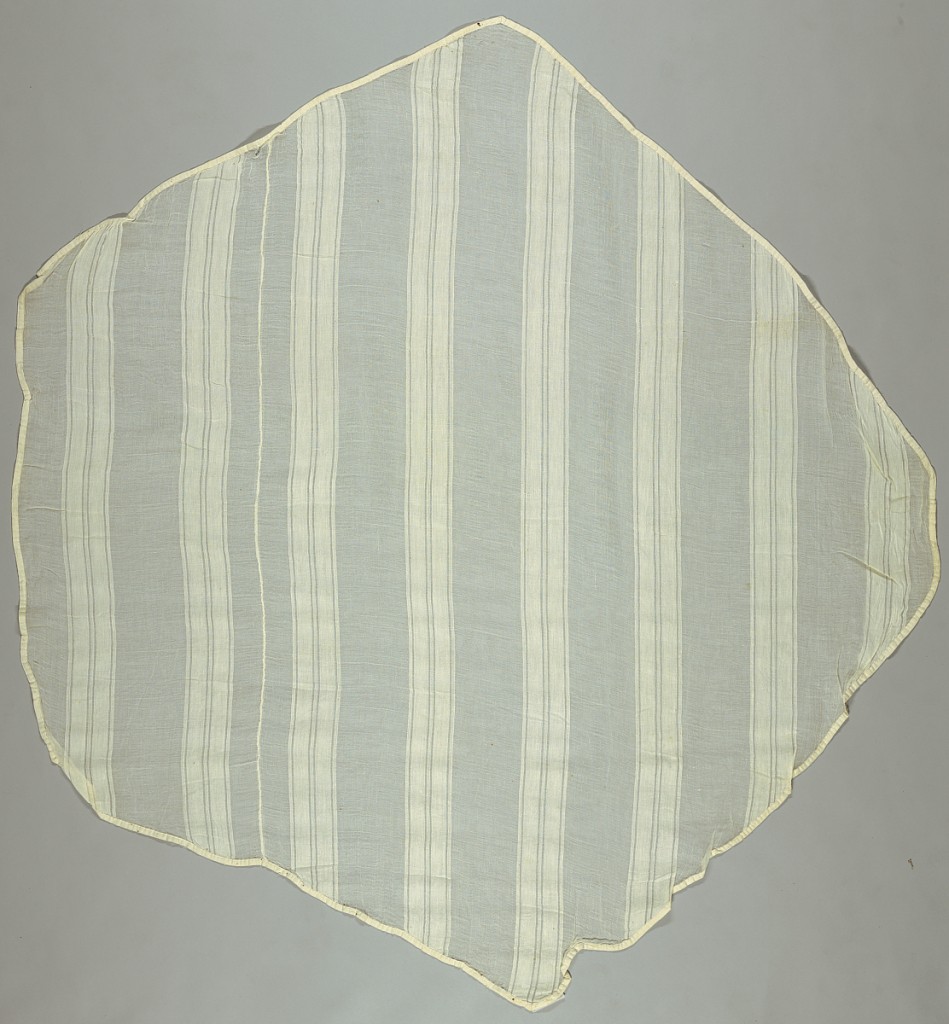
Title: Curtains
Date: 19th century
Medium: cotton Technique: woven
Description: Roughly pentagonal-shaped pieces of thin white muslin with stripes of denser weave. Cotton tape hand-stitched all around the edges.